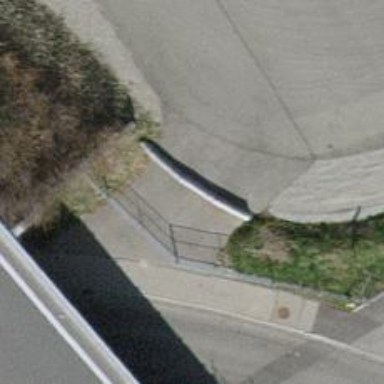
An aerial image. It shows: Gate.